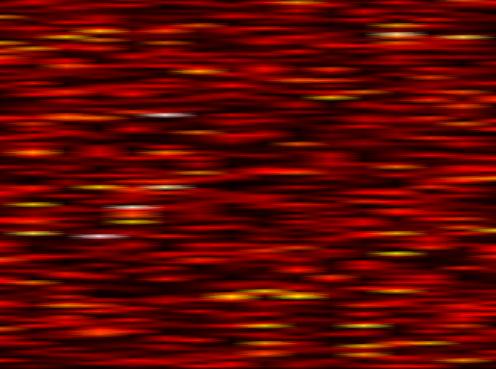
Label: UFMC